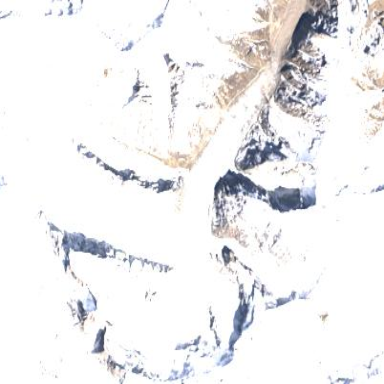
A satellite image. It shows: Stunning view of glacier.